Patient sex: M
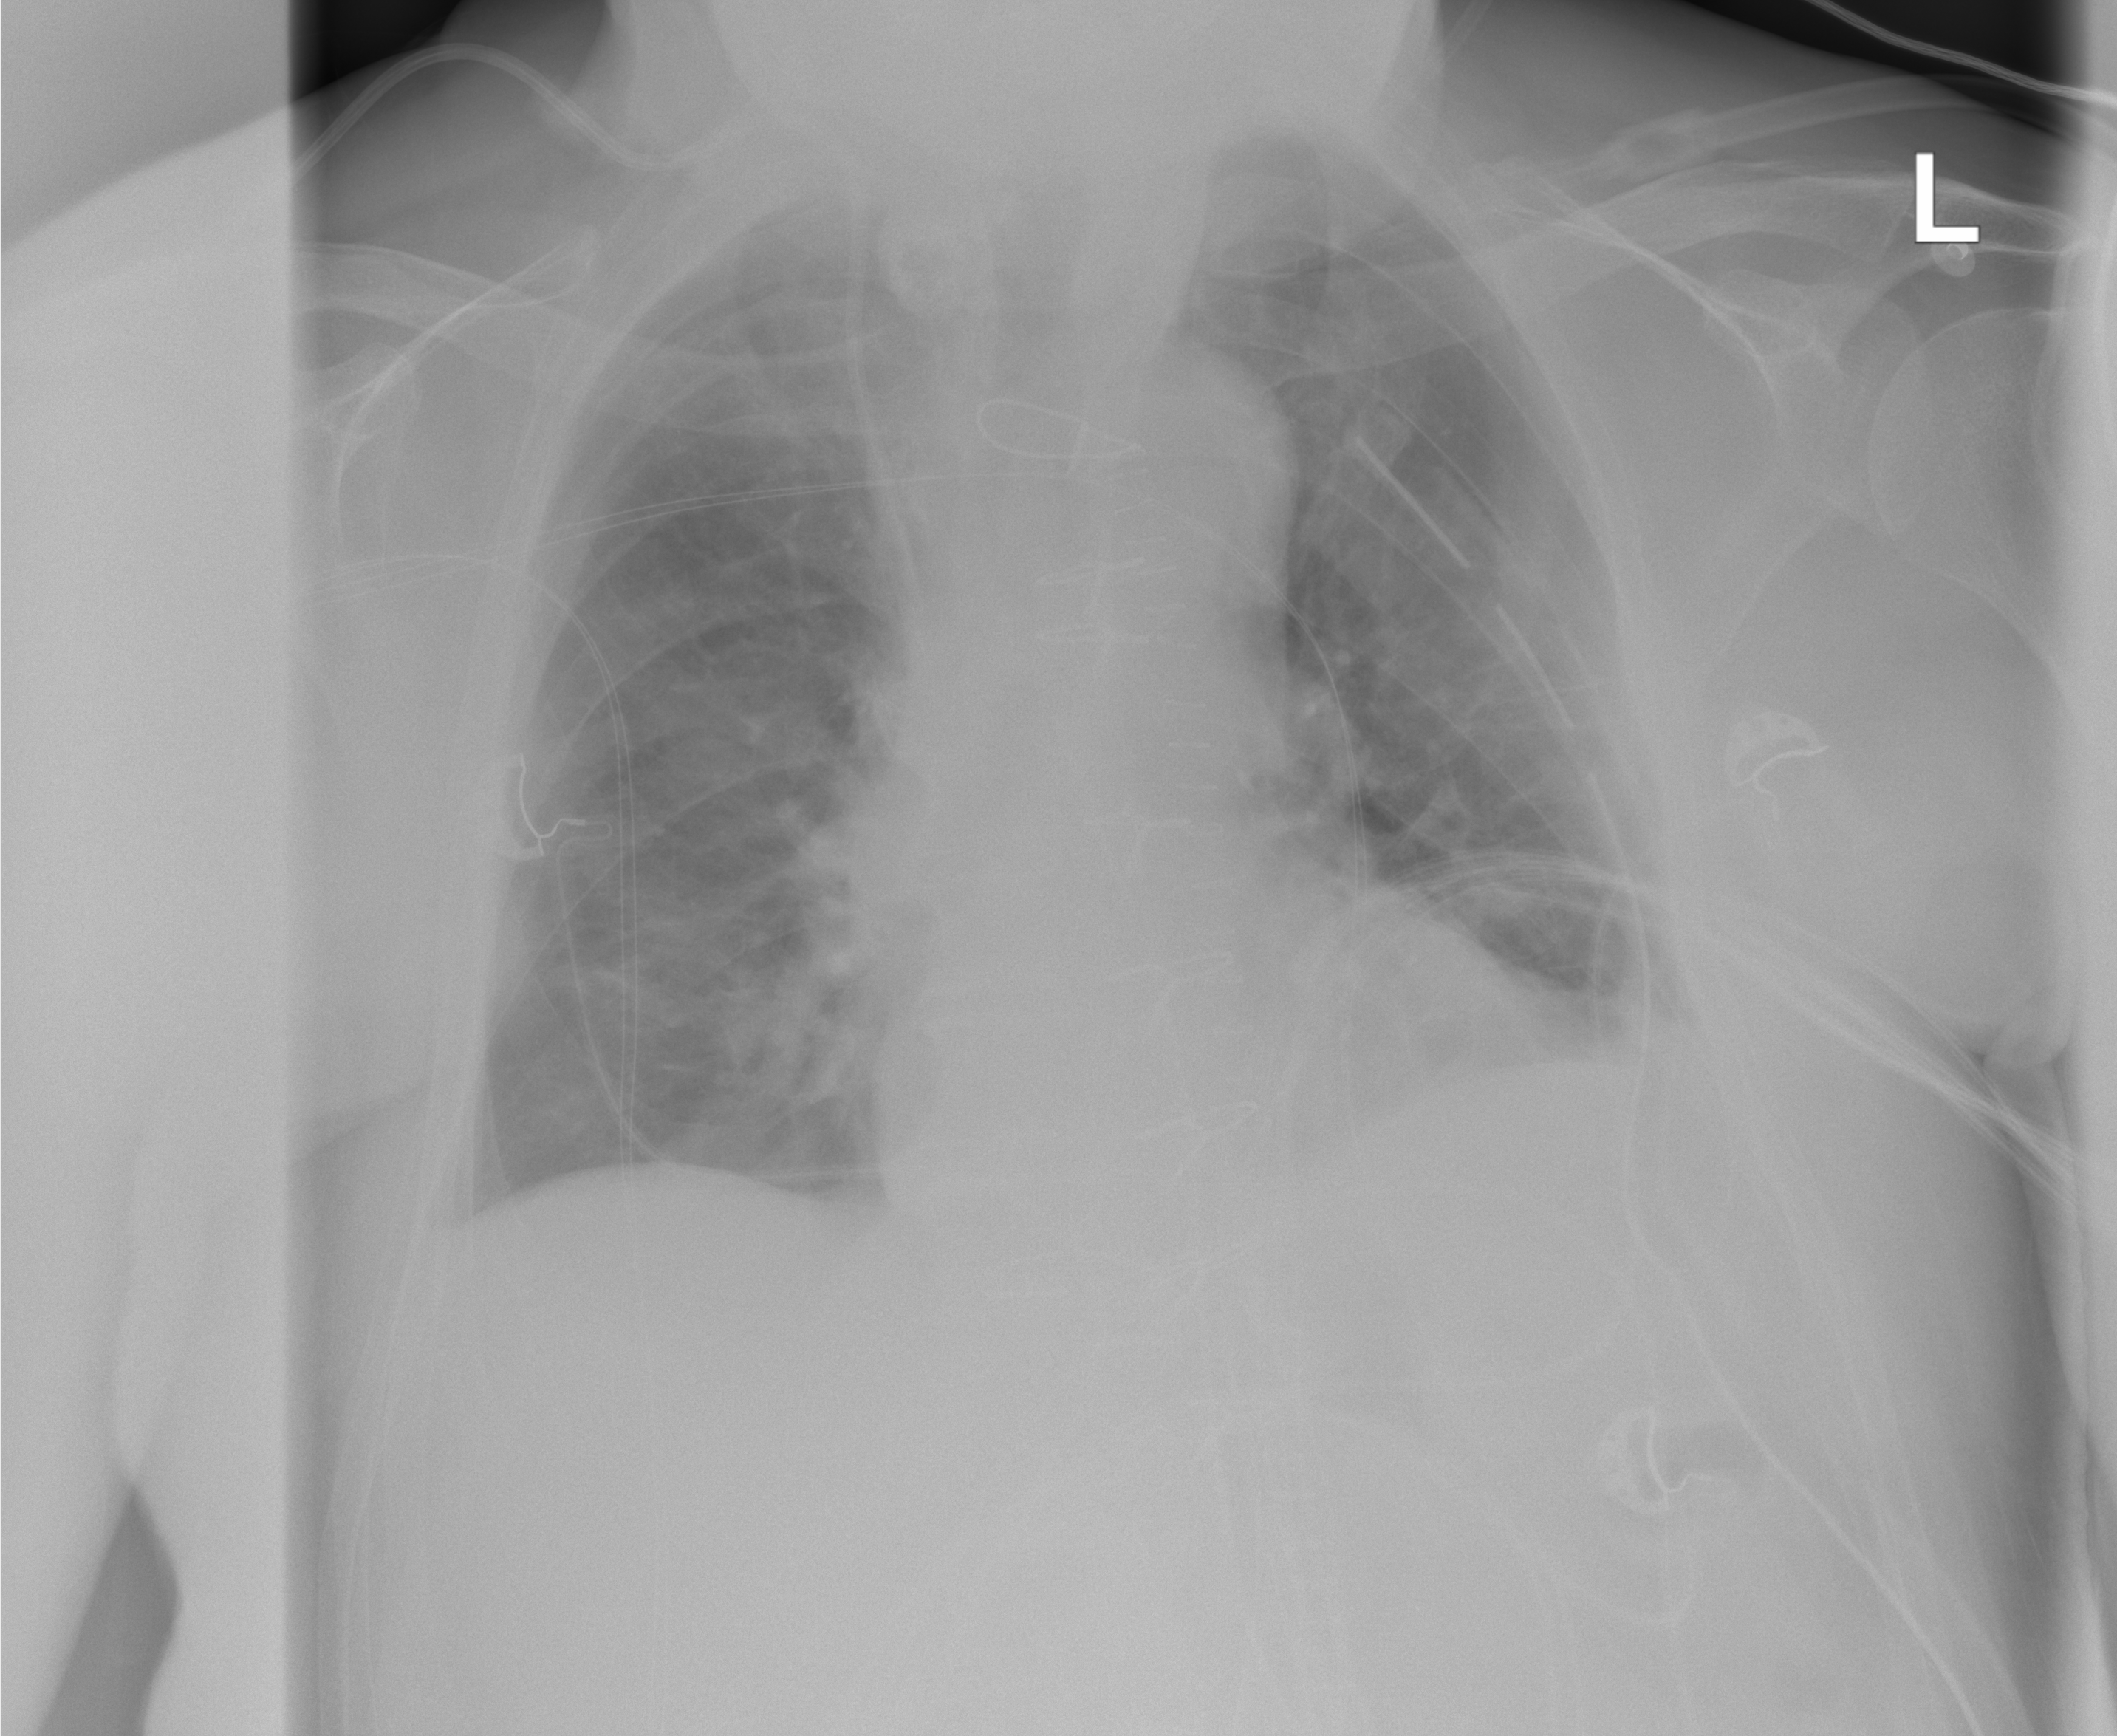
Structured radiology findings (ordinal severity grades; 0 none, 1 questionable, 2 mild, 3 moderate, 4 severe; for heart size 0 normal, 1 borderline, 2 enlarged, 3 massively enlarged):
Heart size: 1
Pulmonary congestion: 0
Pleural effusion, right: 0
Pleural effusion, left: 1
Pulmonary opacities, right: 2
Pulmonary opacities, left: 0
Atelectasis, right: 0
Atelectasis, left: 2